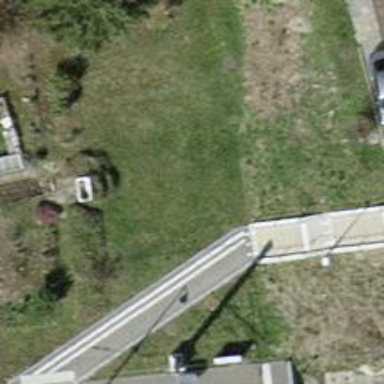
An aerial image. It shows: Road with steps.